Question: I am wondering what the best way is to detect (and handle) very different screen sizes.
Why I ask that: I have a metro (Win8 UI)-styled app with a GridView (and different items), see mockup. For every category I chose several which I show on the first page. If the screen size (resolution) is small (e.g. on a tablet), I only want to show 3-4 items per category. On a large screen I could probably show 10 items. Otherwise there will be very much unused, empty space. (On the detailpage this is no problem, because I show all items and it automatically adjusts to the bigger screen size.)
This is also the intention of Steven Sinofsky (Microsoft) as he has written in his <URL>.
This is the mockup of my app on a small screen.

Thanks for your hints!
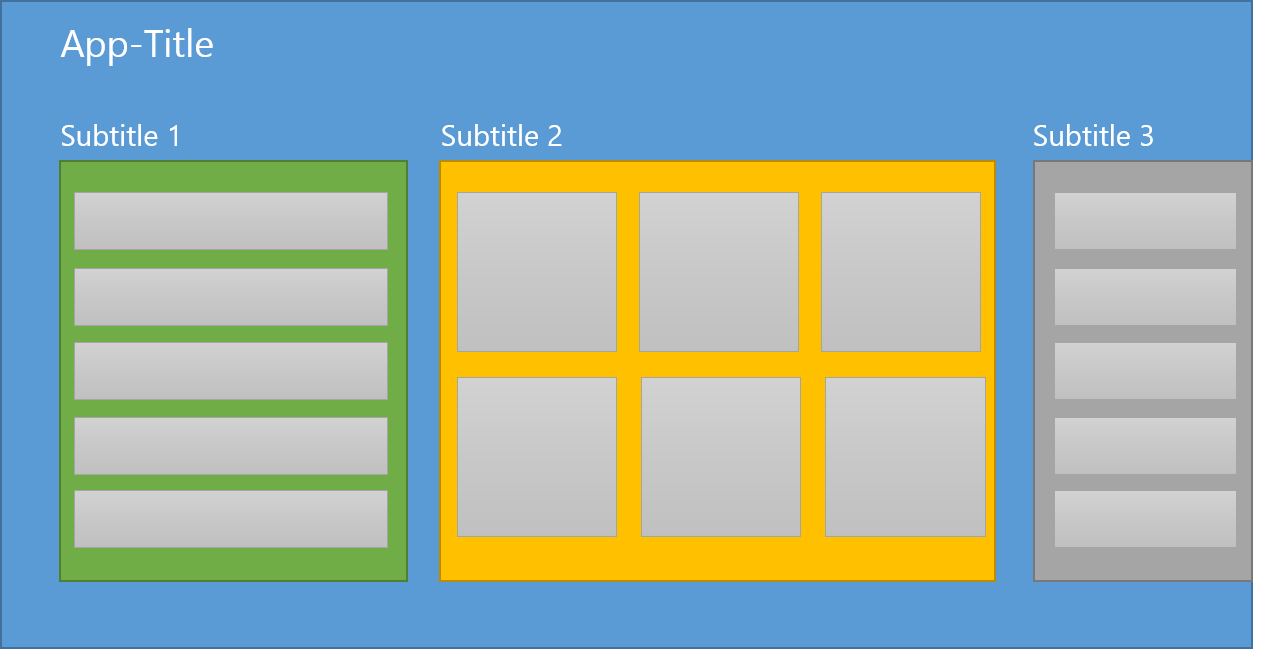
Answer: You could probably just inspect the values of 'this.Frame.ActualWidth' and 'this.Frame.ActualHeight' in your page when it is loaded to work out roughly how many items you want to show. Be aware of scaling, though - this might make your calculations a little more complex, but not overly so. Since you should probably know the sizes of the elements in the grid view, you should be able to work out how many would fit sensibly in the screen area you have. Then it is just a case of Take-ing the appropriate number of items into your viewmodel and then binding it the the view.